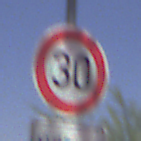
Verkehrszeichen: Geschwindigkeit30
Zusatzzeichen unten: HinweiseAufGefahrenDurchVerbaleAngabe10
Umgebung: Outdoor, RoadRail
Tageszeit: Midday
Wetter: Clear
Licht: Natural
Jahreszeit: NotSpecified
Kontrast: HighContrast